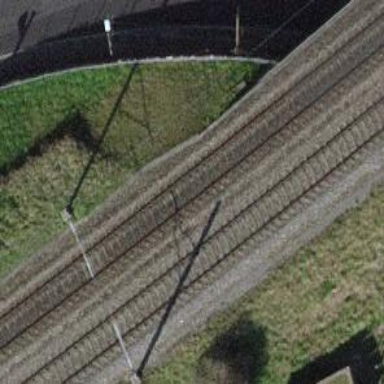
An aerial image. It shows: Bridge with electrified rail tracks and contact line.